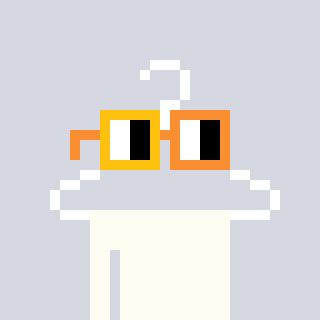
a pixel art character with square yellow and orange glasses, a hanger-shaped head and a grayscale-colored body on a cool background